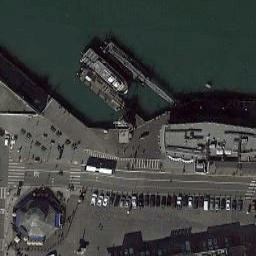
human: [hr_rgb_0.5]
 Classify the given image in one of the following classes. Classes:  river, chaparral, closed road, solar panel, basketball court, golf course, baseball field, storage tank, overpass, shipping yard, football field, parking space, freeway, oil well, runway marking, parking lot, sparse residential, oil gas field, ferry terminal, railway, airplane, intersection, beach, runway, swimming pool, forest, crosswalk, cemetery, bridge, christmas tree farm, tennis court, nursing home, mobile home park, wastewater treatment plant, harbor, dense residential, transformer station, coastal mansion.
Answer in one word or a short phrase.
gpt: ferry terminal